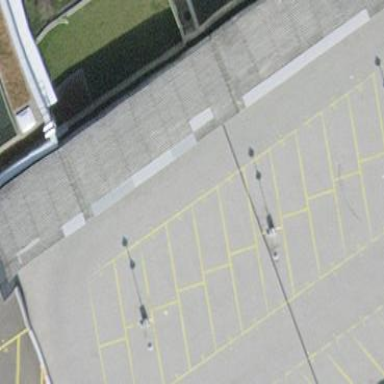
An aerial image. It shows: Multi-storey parking building.